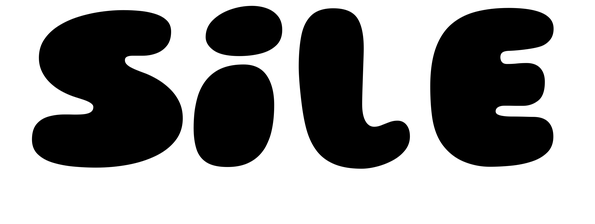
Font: Gluten_Black